Question: Count the number of objects in the diagram.
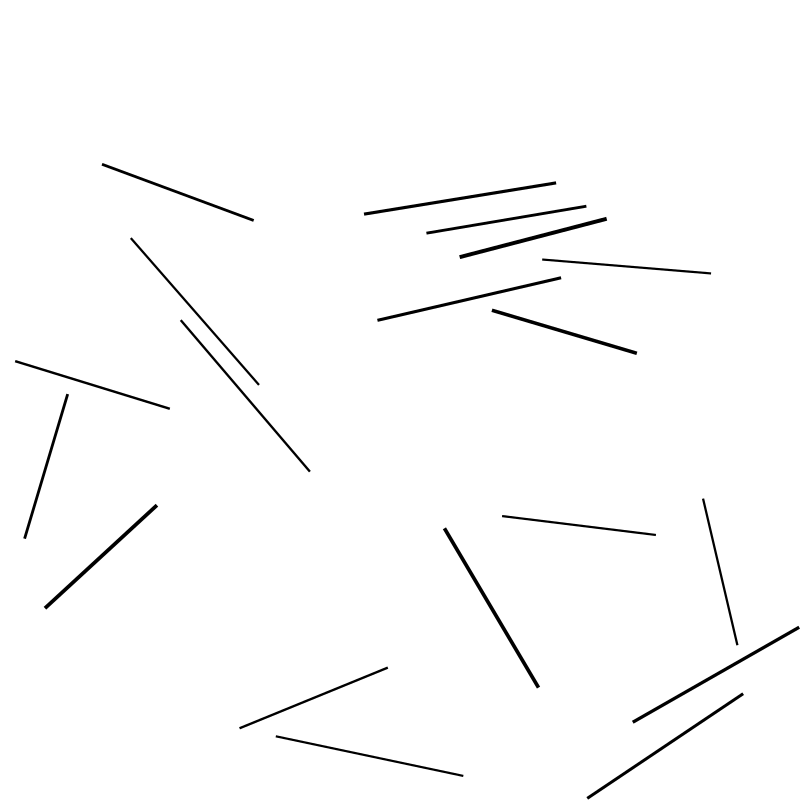
Answer: 19